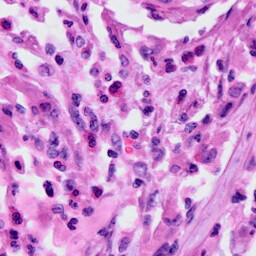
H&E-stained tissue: Cervix